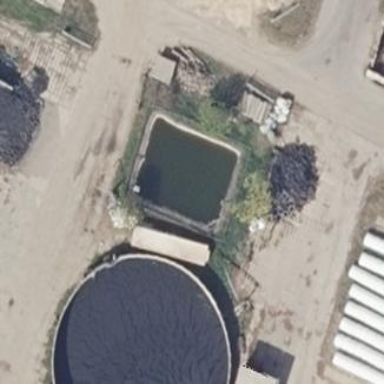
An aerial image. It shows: Water tank serving as water storage reservoir.